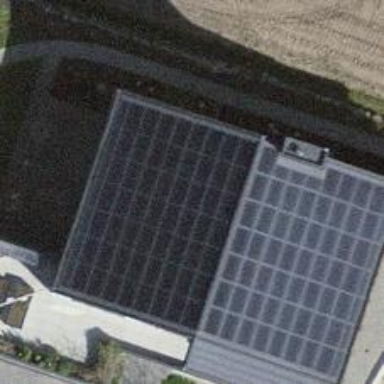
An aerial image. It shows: Solar power generator using photovoltaic panels.